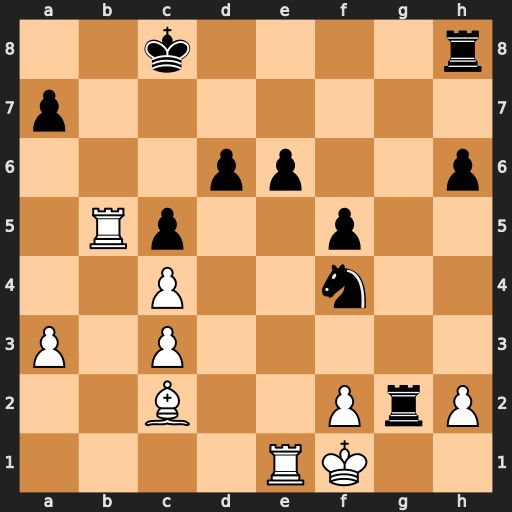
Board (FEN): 2k4r/p7/3pp2p/1Rp2p2/2P2n2/P1P5/2B2PrP/4RK2
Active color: w
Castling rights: -
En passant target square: -
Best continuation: Reb1 Kd8 Rb8+